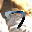
Label: 7